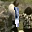
Label: 1